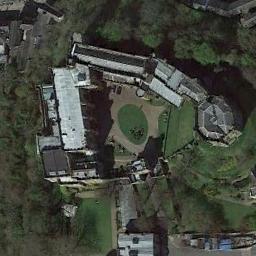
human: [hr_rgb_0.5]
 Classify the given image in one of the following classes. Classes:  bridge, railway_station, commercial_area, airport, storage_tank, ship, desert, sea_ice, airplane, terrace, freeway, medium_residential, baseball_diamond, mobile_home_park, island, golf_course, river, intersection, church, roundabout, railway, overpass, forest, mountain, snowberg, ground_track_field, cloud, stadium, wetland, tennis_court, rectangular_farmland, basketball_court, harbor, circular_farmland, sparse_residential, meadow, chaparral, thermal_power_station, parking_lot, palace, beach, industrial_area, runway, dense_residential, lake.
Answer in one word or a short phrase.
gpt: palace